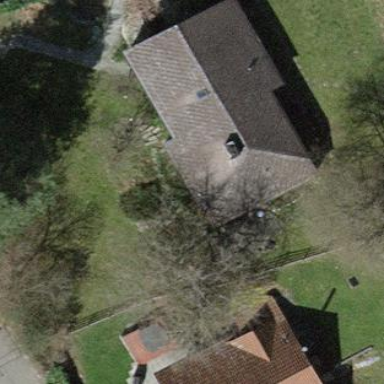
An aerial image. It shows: Detached building.